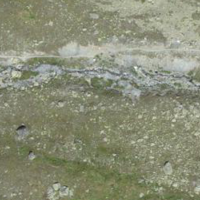
EUNIS habitat code: 31
Species observed at this site:
Eriophorum scheuchzeri
Jacobaea incana